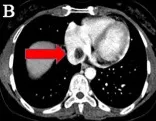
Imaging of the tumor. The superior and inferior vena cava CTA showed an enlarged uterine as well as low-density image in the venous system and the right atrium (A-E). The red arrow indicates the mass.
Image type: radiology (ct)